Aerial crown-view tile of a tropical tree (Barro Colorado Island, Panama), acquired 20250715:
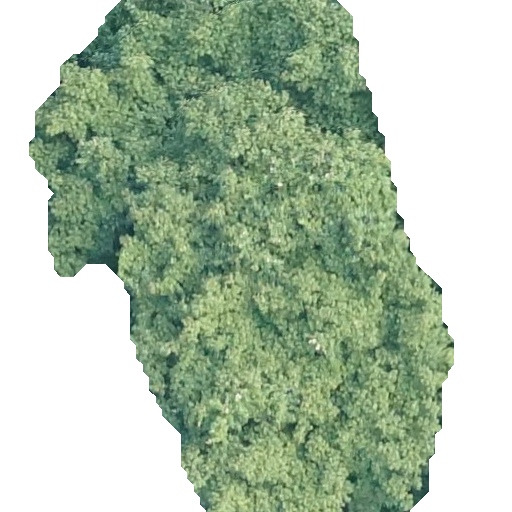
Species: Tachigali panamensis
GBIF accepted scientific name: Tachigali panamensis
Crown area: 257.139 m²